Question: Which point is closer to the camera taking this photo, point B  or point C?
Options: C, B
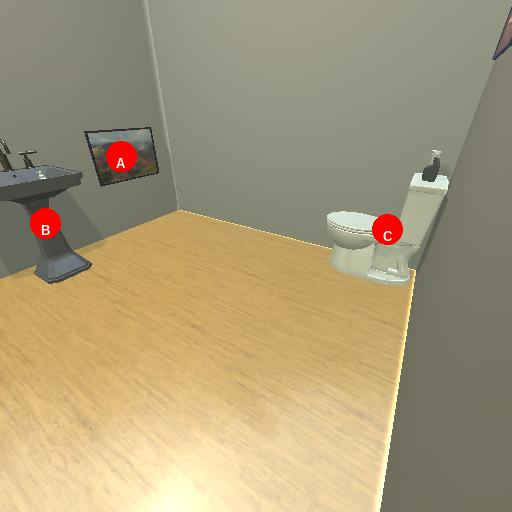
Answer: C